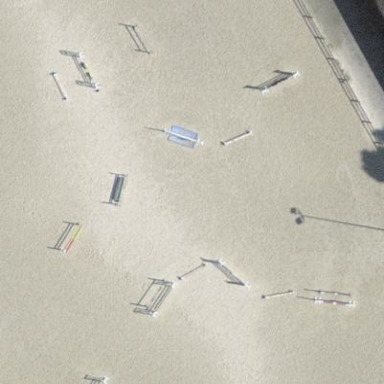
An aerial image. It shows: Sand pitch for equestrian sport activities.